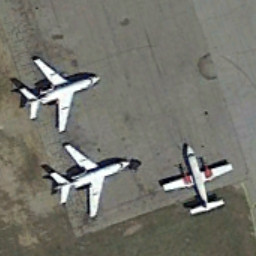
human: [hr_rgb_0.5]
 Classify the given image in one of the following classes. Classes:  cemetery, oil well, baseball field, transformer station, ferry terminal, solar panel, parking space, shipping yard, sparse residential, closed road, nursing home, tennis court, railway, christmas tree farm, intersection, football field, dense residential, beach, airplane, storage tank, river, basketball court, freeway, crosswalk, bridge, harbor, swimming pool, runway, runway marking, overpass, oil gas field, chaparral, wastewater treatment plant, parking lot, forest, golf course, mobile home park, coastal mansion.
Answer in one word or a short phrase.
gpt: airplane